Aerial crown-view tile of a tropical tree (Barro Colorado Island, Panama), acquired 20250124:
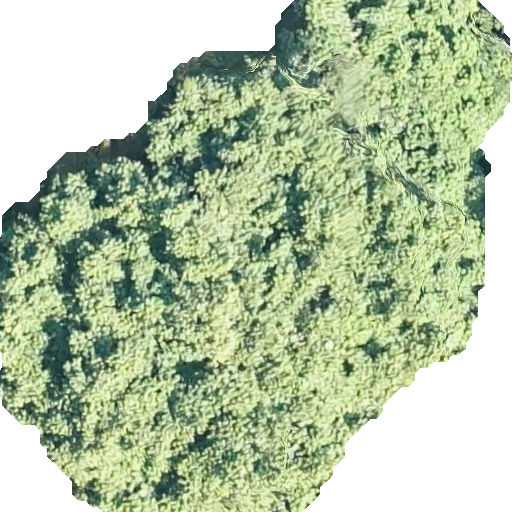
Species: Tachigali panamensis
GBIF accepted scientific name: Tachigali panamensis
Crown area: 298.84 m²